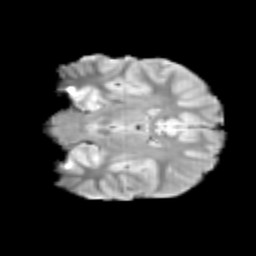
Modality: T2w
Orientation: coronal
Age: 10
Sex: female
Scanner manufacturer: siemens
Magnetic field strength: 3 T
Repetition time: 3.8 s
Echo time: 0.07 s